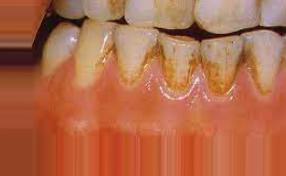
Condition: Tooth Discoloration